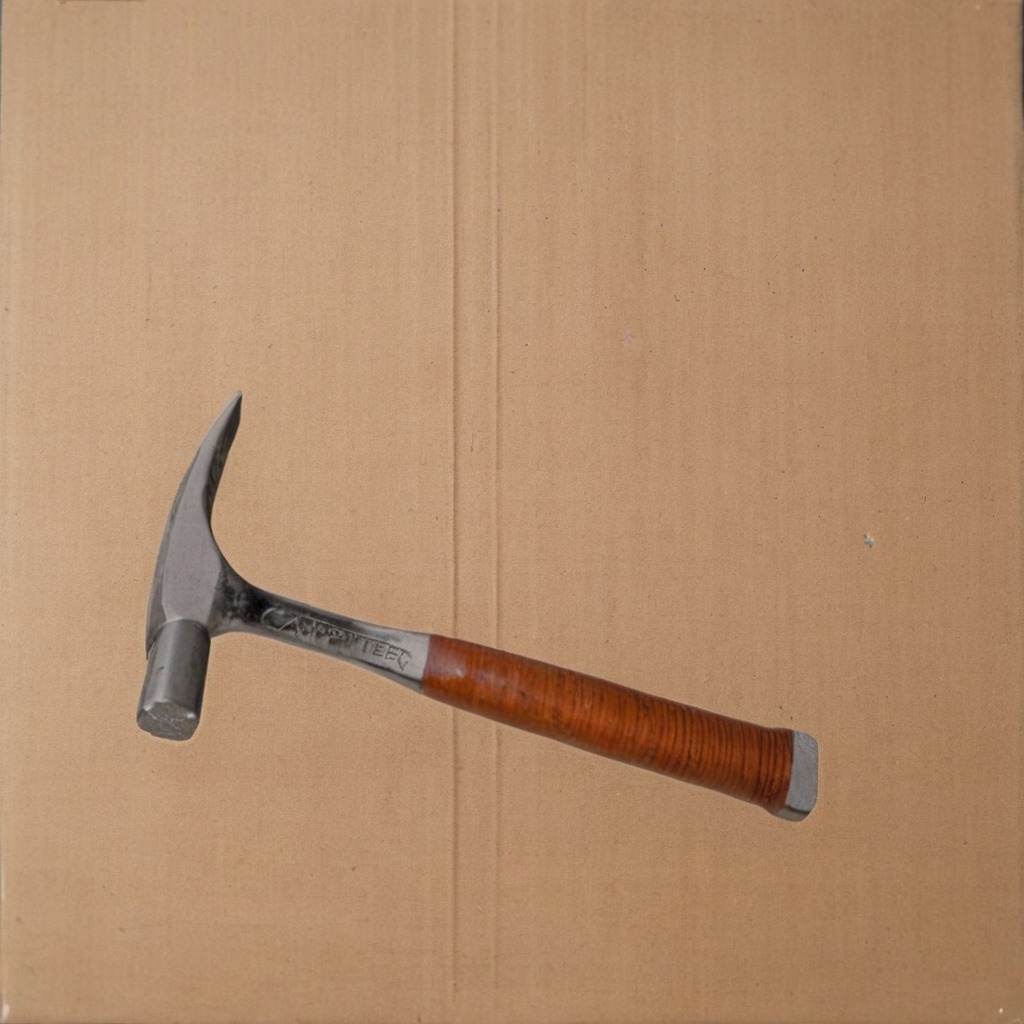
A hammer lying on the cardboard box surface in an outdoor workshop during daytime bright natural light soft shadows slightly creased but